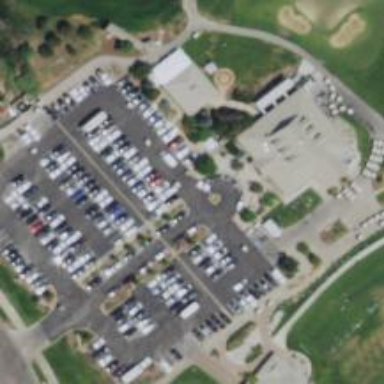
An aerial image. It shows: Parking space is available.